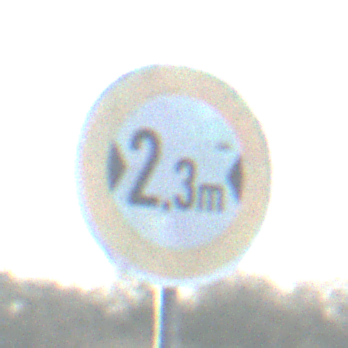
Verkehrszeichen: TatsaechlicheBreite2Komma3
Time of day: MorningAfternoon
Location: Outdoor (Nature)
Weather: Clear
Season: NotSpecified
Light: Natural